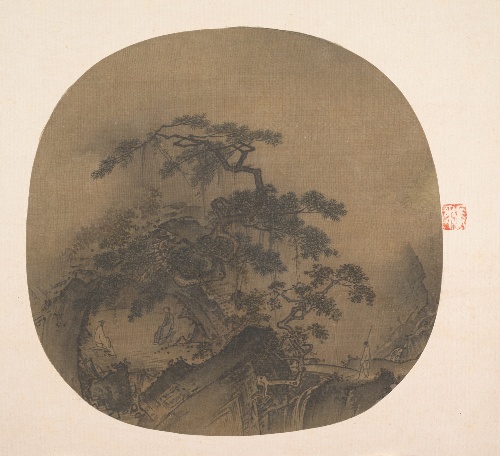
Title: 南宋  佚名  洞天論道圖   團扇|Conversation in a cave
Artist: Ma Yuan|Unidentified
Artist bio: Chinese, active ca. 1190–1225|
Date: 13th century
Object type: Fan mounted as an album leaf
Classification: Paintings
Medium: Fan mounted as an album leaf; ink and color on silk
Culture: China
Period: Southern Song dynasty (1127–1279)
Dimensions: Image: 9 3/4 × 9 15/16 in. (24.8 × 25.2 cm)
Mat: 15 1/2 × 15 1/2 in. (39.4 × 39.4 cm)
Department: Asian Art
Credit line: From the Collection of A. W. Bahr, Purchase, Fletcher Fund, 1947
Accession year: 1947
Repository: Metropolitan Museum of Art, New York, NY
Tags: Men|Caves|Trees